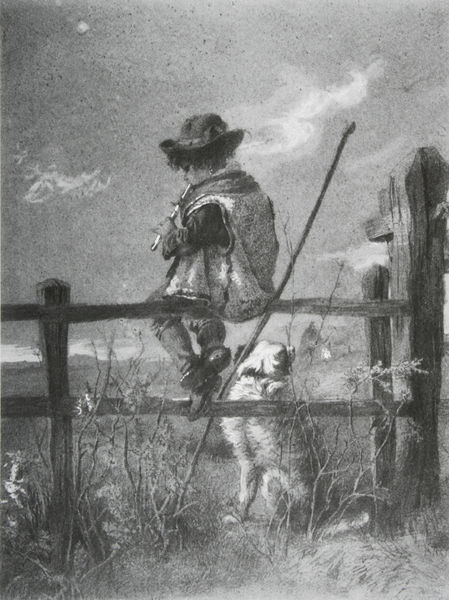
Titel: Hirtenjunge
Künstler: Clara von Rappard
Institution: Privatbesitz
Schlagwörter: baum, blätter, dunkel, hand, himmel, mann, schatten, vogel, weiß, wolken, landschaft, sitzen, blumen, finger, grau, hell, holz, hut, licht, pfeiler, rücken, schwarz, zeichnung, dach, gras, haus, hund, tier, tiere, wiese, wolke, zaun, hose, jacke, jung, kappe, wand, arm, gesicht, mensch, hände, instrument, ebene, erde, feld, gräser, horizont, natur, pfähle, strauch, vögel, weide, wind, gatter, gebüsch, sonne, sträucher, boden, haare, kind, musik, musiker, pflanzen, genre, stock, fell, rückenansicht, ruhe, spieler, schuhe, stab, berge, nebel, tag, holzzaun, hat, white, black, collar, country, gray, grey, portrait, sit, sitting, spielen, hutband, sitzt, print, geländer, plant, wooden, allein, junge, warten, nachdenken, weste, pfosten, spiel, strümpfe, mond, knabe, bub, pfahl, idyll, haustier, schwarzweiss, stiefel, flora, flöte, jüngling, flower, cloud, clouds, sky, kund, field, bauernhaus, summer, stauden, boy, child, zaunpfahl, gestrüpp, treu, grass, plants, hirtenstab, drawing, black and white, hirte, schäfer, coat, bird, dog, monochrome, blasen, flöten, jacket, flötenspieler, stecken, hirtenjunge, latte, treue, fence, süsslich, outside, music, vest, hirtenhund, back, animal, bush, sinnen, outdoors, hütehund, schlapphut, schwalbe, weid, shepard, flute, playing, scrub, stick, shepherd, staff, weeds, felljacke, aun, weolken, rail, flautist, zaun holzzaun, countryside, leather, pastor, friend, post, pipe, rustic, drawomg, junge+, weitblick, flötenspieler zaunkönmig, fench, zaun#, zaunlatte, boz, lintel, recorder, dov, sheepdog, piping